Platform: macOS
Application: Arc Browser
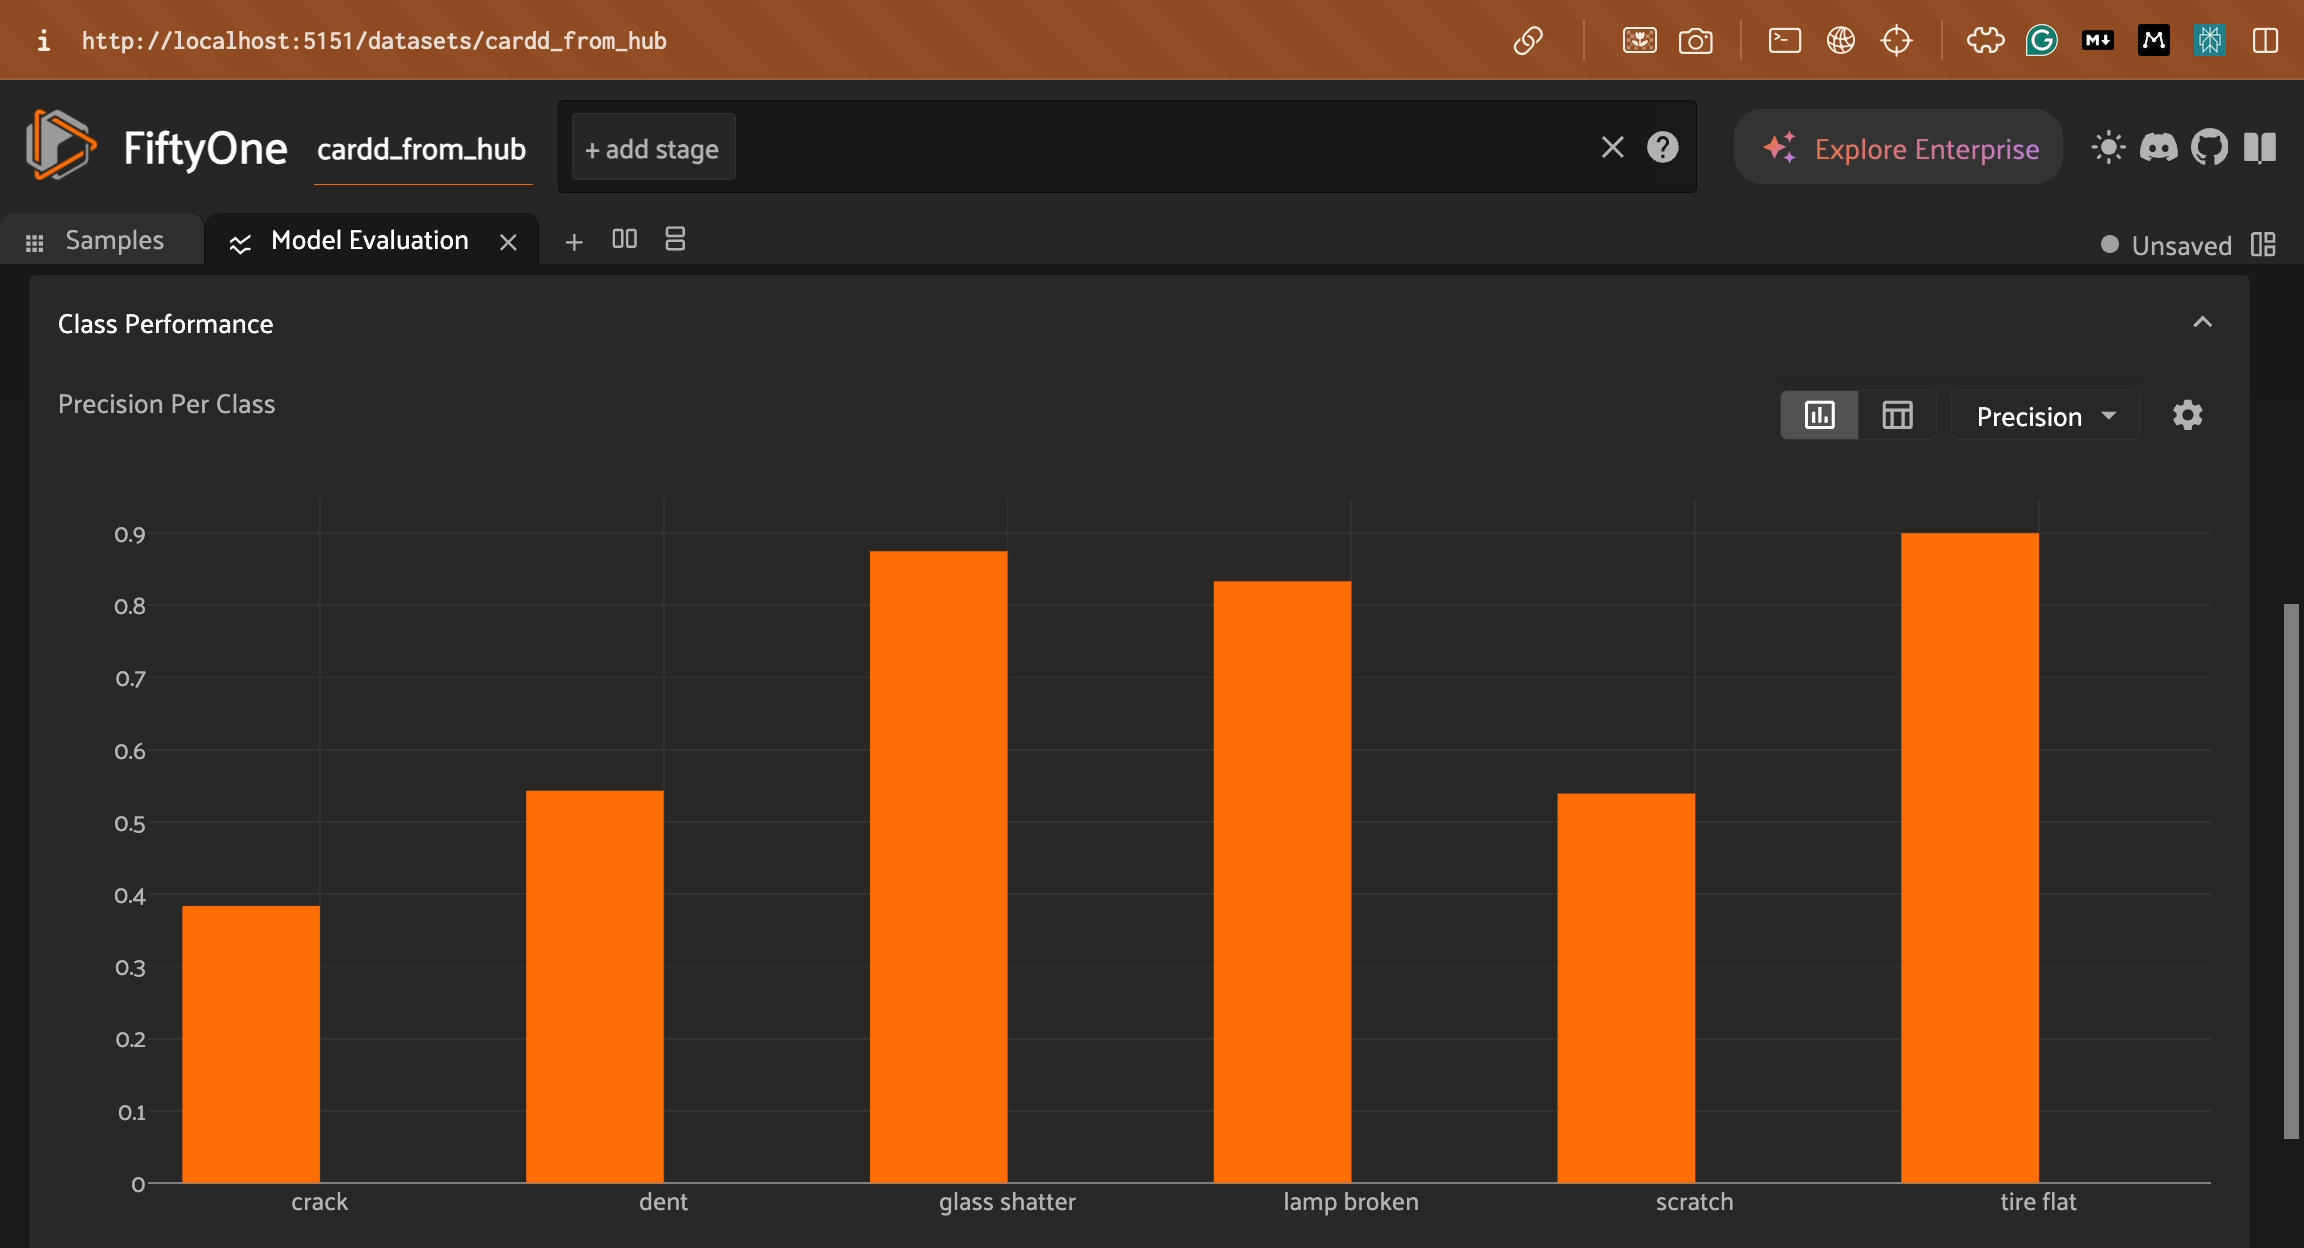
task_description: Click on the crack bar in the per class model performance histogram to show the corresponding labels in the Samples panel
action_type: click
element_info: Menu Item
steps_since_start: 1